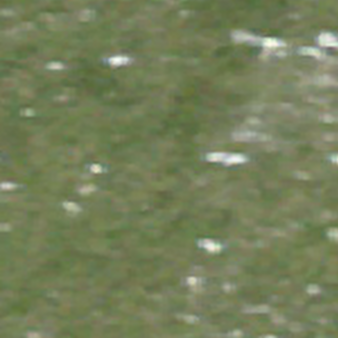
Label: other